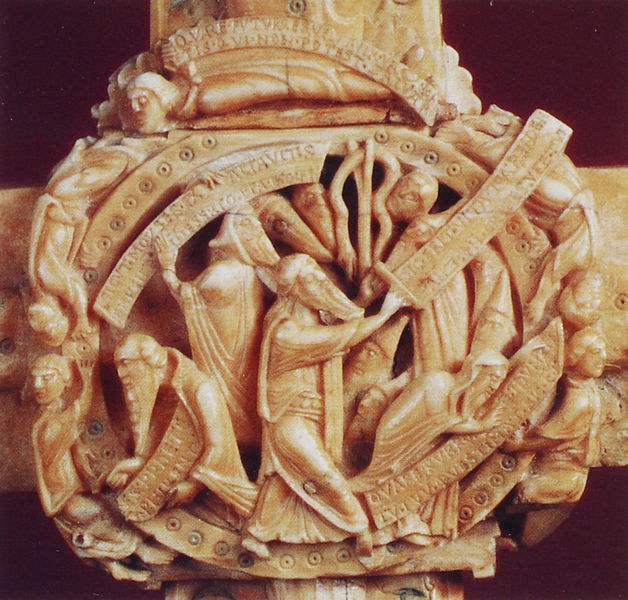
Titel: The Cloisters Cross (Klosterkreuz) , Kreuz aus Bury St. Edmunds
Institution: New York, The Metropolitan Museum of  Art
Schlagwörter: menschen, braun, holz, hut, männer, gürtel, menge, bart, bärte, halten, stehen, gewand, kreis, stock, relief, schrift, angst, kreuz, text, schriften, schlange, schnitzerei, verziert, wachs, leiden, dicht, schnitzen, elfenbein, latein, spruchband, schriftband, spitzhut, verkünden, schriftbänder, schitzen, zugknochen